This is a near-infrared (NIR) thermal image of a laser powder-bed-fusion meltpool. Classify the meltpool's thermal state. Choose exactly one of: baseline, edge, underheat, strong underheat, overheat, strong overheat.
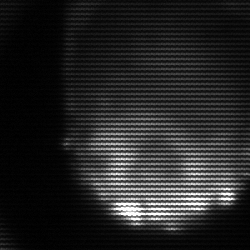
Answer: edge